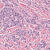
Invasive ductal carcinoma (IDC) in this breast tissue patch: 1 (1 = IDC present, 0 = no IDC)